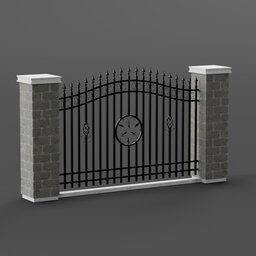
Label: architecture